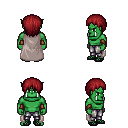
a pixel art fantasy rpg character, male body template, orc, green skin, gray cape, metal pants, brunette plain hairstyle, cloth bracers, ghillies, four views (front, back, left, right), 2x2 character sprite sheet, small pixel art, hard edges, no anti-aliasing